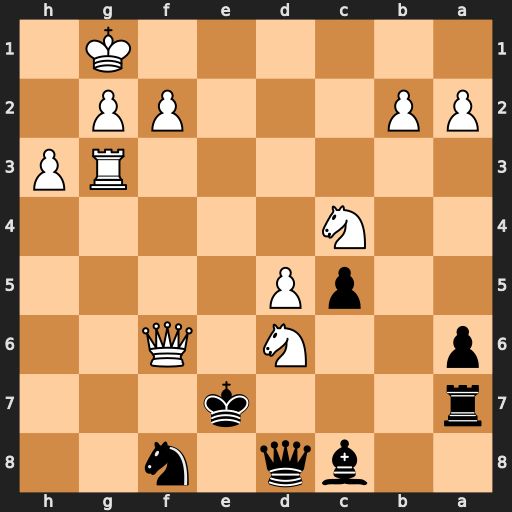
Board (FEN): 2bq1n2/r3k3/p2N1Q2/2pP4/2N5/6RP/PP3PP1/6K1
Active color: b
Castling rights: -
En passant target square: -
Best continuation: Kxf6 Ne4+ Kf5